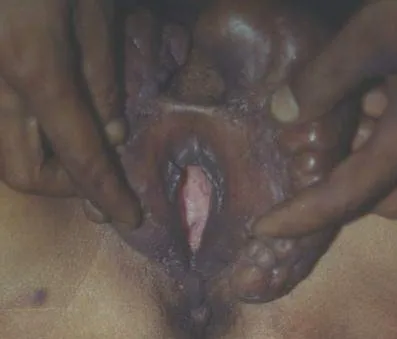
A closer view of the labia (Case report 2).
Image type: medical_photograph (other_medical_photograph)